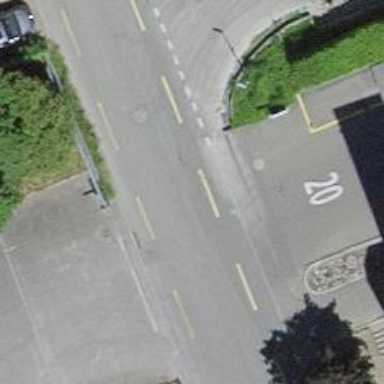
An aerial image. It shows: Bus stop with platform for public transport.